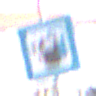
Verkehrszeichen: LadestationFuerElektrofahrzeuge
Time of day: MorningAfternoon
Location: Outdoor (Urban)
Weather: Clear
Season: NotSpecified
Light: Natural